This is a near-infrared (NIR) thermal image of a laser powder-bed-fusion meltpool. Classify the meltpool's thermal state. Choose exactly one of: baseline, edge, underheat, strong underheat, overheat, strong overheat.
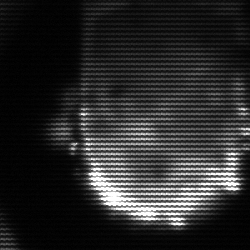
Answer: baseline